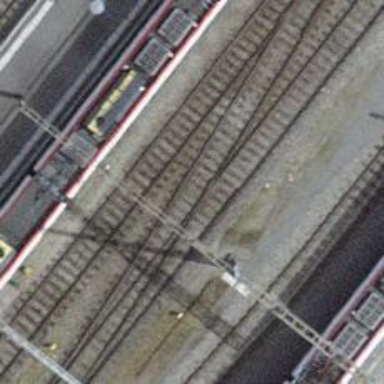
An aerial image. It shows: Rail siding with electrified contact lines for trains.